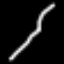
Label: fork